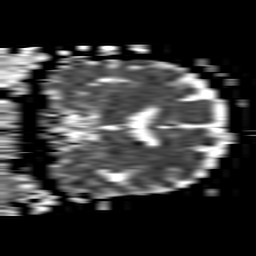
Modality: ADC
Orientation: coronal
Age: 76
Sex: male
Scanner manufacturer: philips
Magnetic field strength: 1.5 T
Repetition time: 3.387 s
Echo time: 0.06899 s